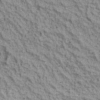
Label: not_dusty